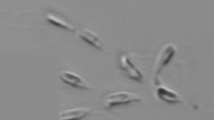
Label: Dinobryon